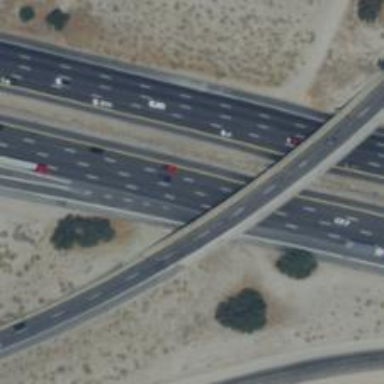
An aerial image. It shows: Asphalt motorway.